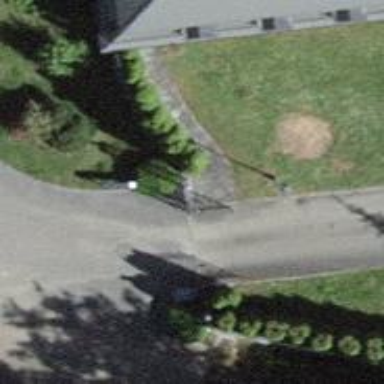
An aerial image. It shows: Gate.